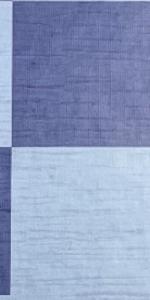
Label: Empty